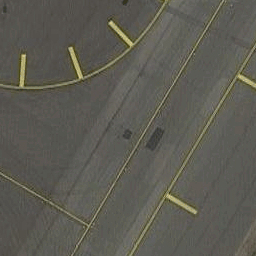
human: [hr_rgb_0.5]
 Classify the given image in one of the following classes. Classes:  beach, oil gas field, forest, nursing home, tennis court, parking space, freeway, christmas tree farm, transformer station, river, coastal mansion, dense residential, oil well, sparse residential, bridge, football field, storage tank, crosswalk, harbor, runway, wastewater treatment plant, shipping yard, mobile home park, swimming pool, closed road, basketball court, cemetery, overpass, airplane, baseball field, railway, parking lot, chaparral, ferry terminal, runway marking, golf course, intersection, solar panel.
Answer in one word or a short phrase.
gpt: runway marking